Aerial crown-view tile of a tropical tree (Barro Colorado Island, Panama), acquired 20240611:
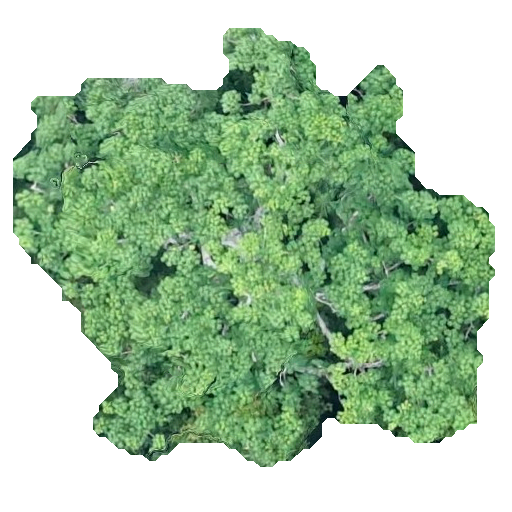
Species: Pseudobombax septenatum
GBIF accepted scientific name: Pseudobombax septenatum
Crown area: 230.638 m²